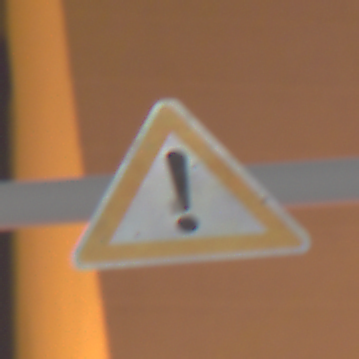
Verkehrszeichen: Gefahrenstelle
Umgebung: Outdoor, Urban
Tageszeit: Night
Wetter: Clear
Licht: Artificial
Jahreszeit: NotSpecified
Kontrast: HighContrast